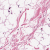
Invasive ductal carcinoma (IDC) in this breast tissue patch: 0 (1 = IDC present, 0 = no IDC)